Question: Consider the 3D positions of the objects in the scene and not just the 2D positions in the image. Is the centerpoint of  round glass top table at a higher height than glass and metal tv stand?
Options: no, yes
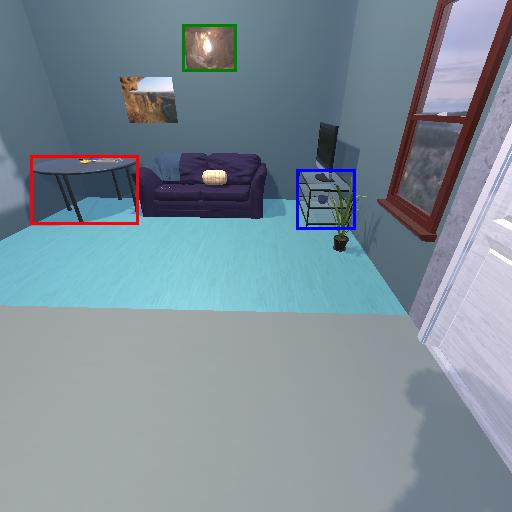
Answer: no